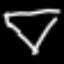
Label: diamond